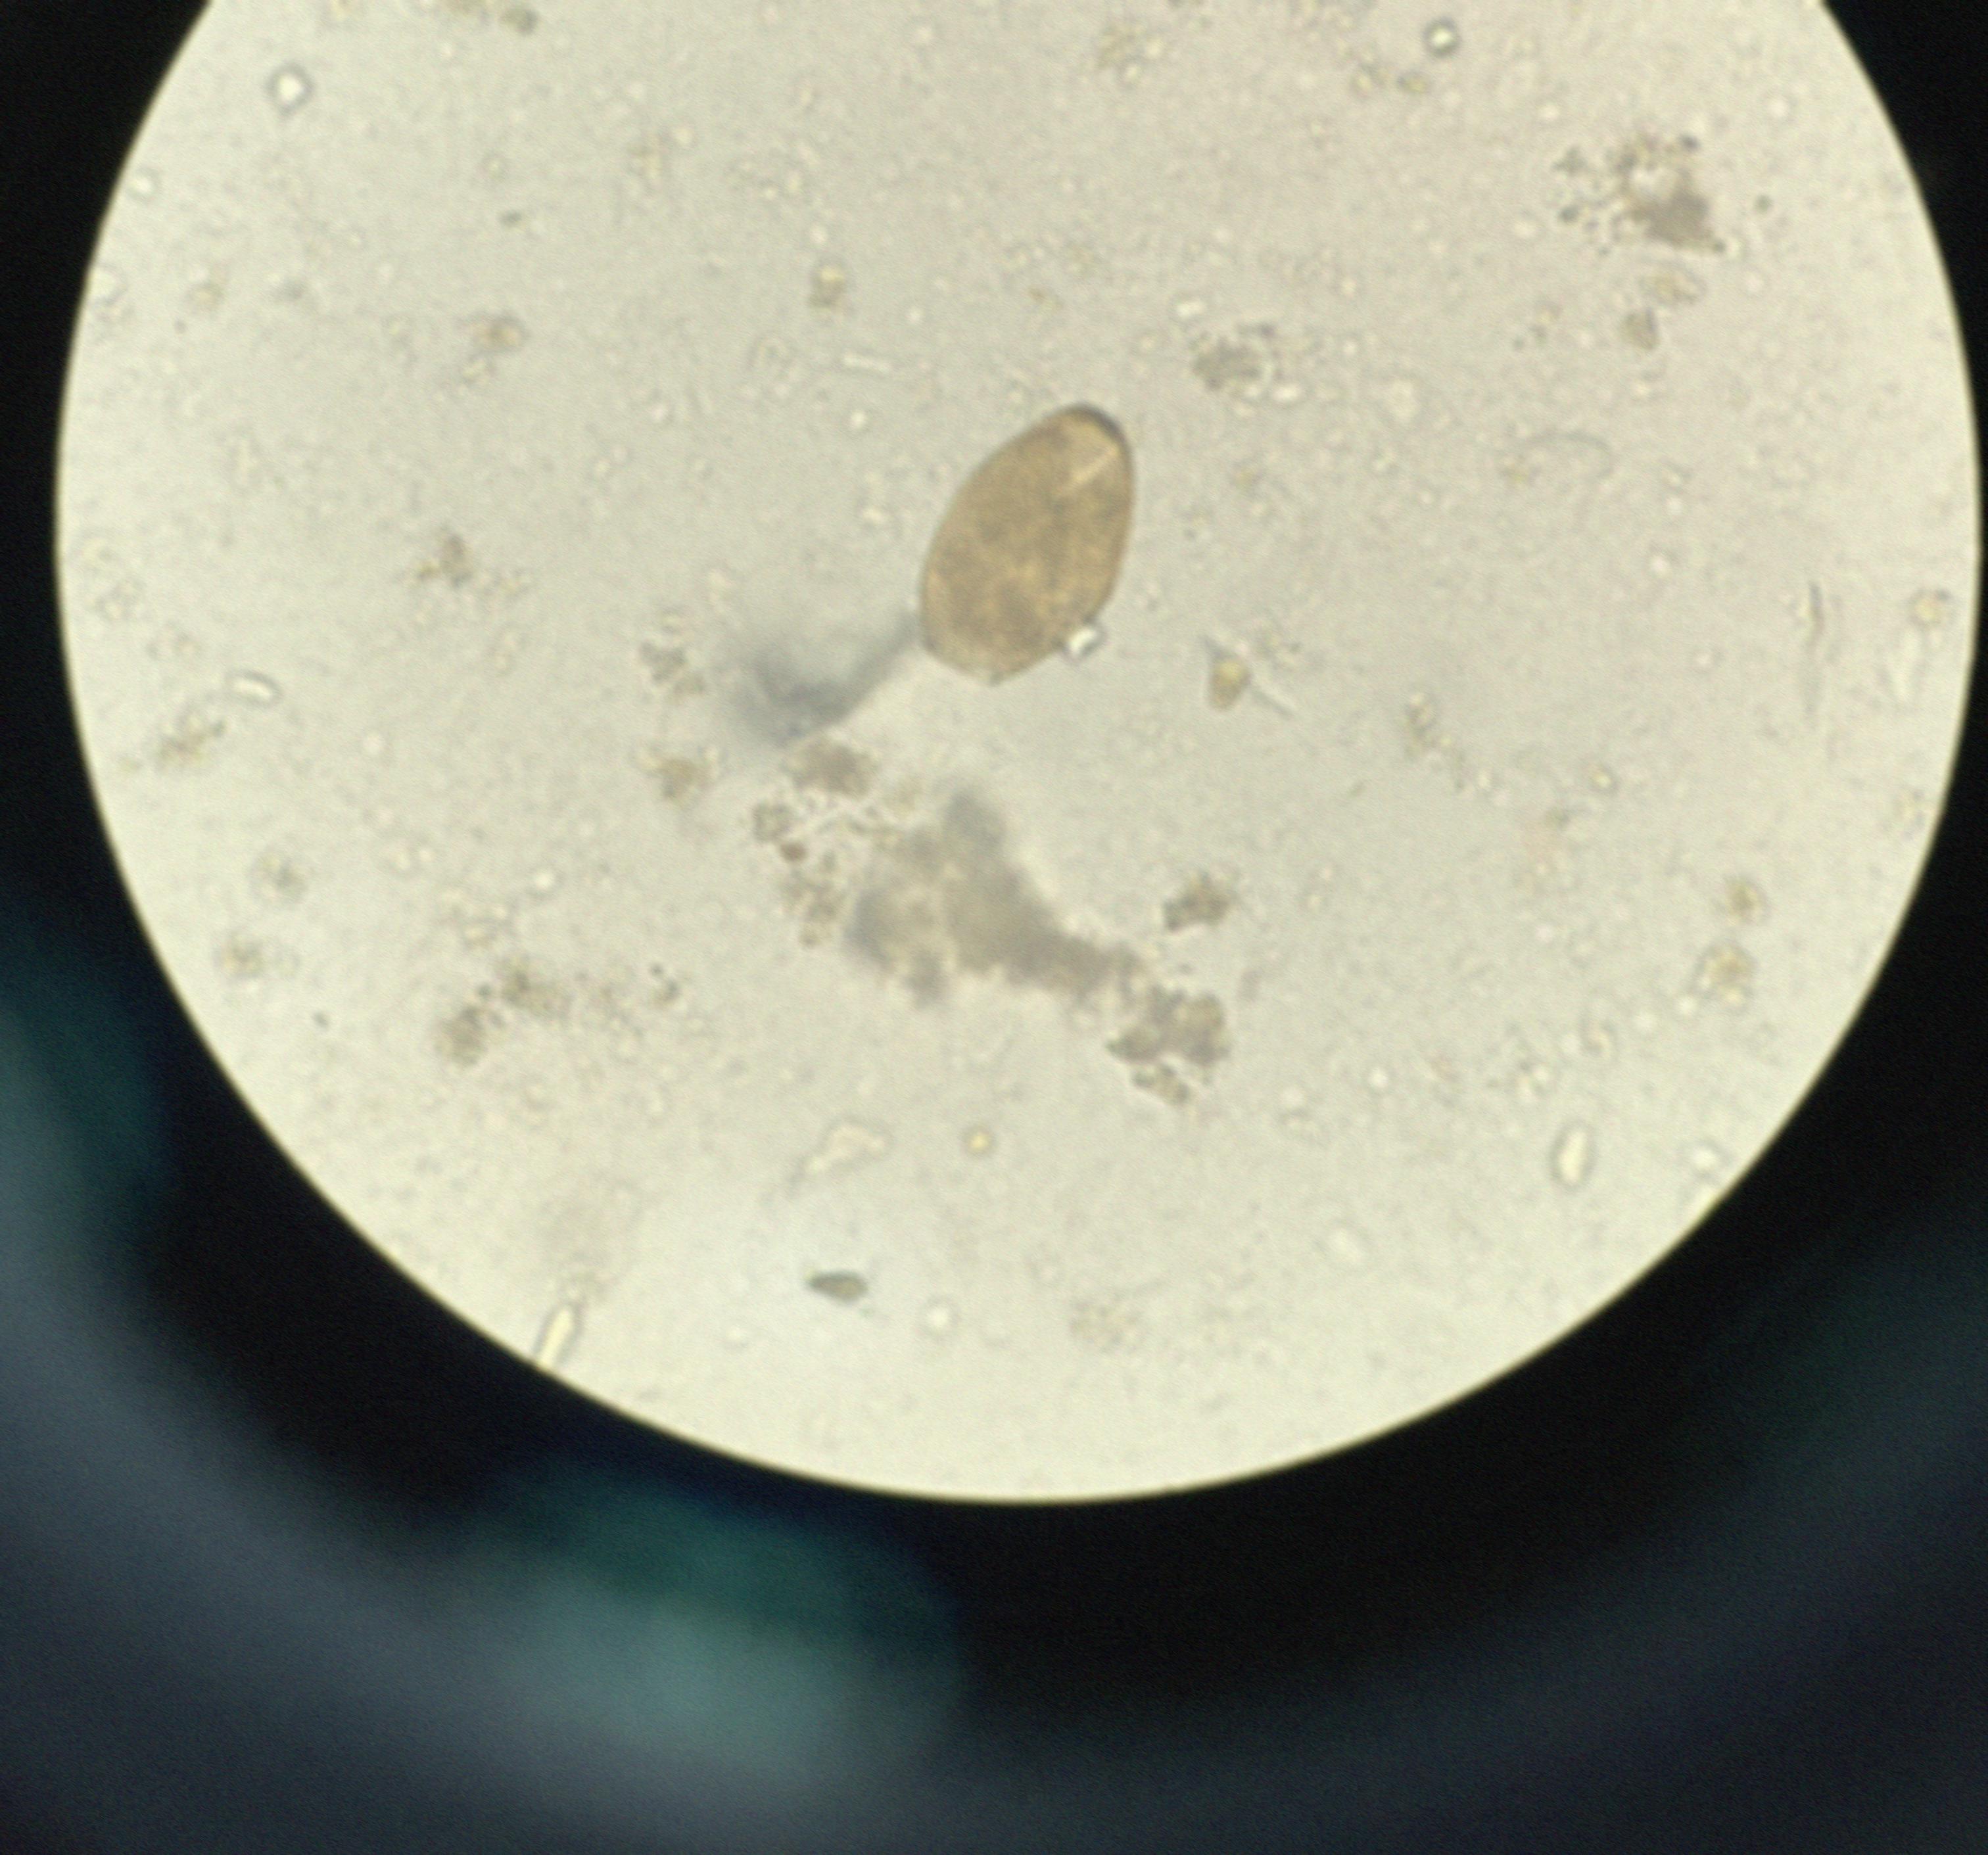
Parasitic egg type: Paragonimus spp